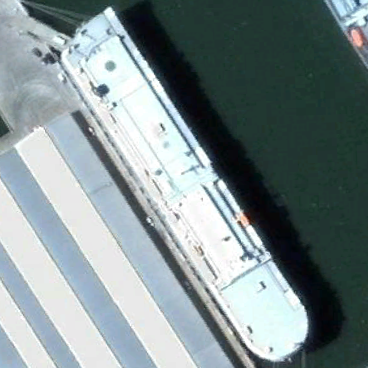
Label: civil